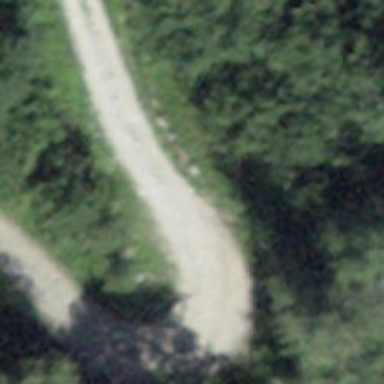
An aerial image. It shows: Gravel track of grade3 type.